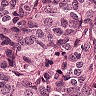
Metastatic tissue present: yes